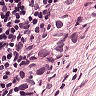
Metastatic tissue present: yes